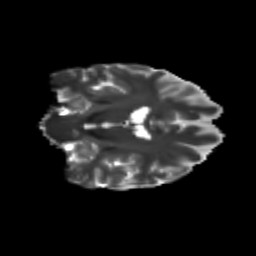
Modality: T2w
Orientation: coronal
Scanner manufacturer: siemens
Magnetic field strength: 3 T
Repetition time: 9.2 s
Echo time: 0.084 s